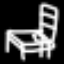
Label: bed